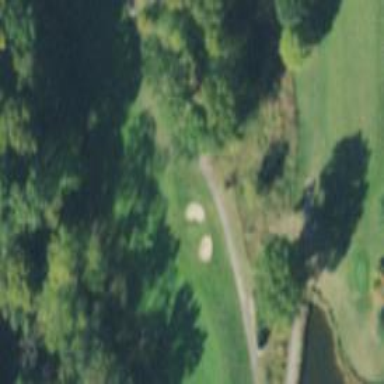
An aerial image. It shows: Golf fairway surrounded by grass in golf sport setting.